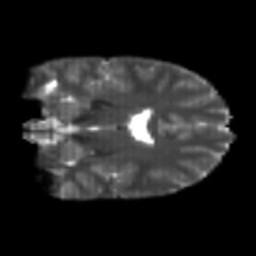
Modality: T2w
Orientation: coronal
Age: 25
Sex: female
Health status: healthy
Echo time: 0.074 s